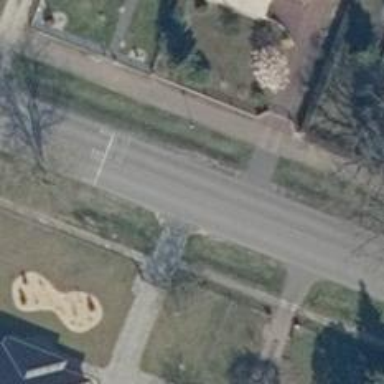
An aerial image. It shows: Driveway leading to service road.